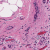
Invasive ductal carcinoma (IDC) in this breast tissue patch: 0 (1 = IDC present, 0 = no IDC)